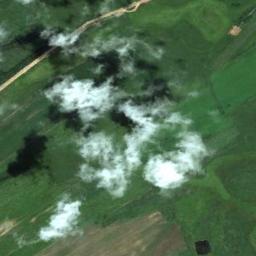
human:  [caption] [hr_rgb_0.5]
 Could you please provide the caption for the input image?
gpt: The cumulus clouds are located above the green farmland and a road goes through the farmland .

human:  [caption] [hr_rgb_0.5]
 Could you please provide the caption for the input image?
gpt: A thin cloud of thin clouds floated in the air .

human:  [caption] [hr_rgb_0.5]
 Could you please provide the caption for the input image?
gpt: Large white clouds on the ground where green and yellow intersect .

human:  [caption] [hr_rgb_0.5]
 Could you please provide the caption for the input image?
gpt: The white cloud is above green land .

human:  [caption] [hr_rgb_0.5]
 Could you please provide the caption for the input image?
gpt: A few pieces of sparse white clouds over a green land .